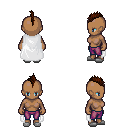
a pixel art fantasy rpg character, female body template, human, dark skin, white cape, magenta pants, brown mohawk hairstyle, white slippers, four views (front, back, left, right), 2x2 character sprite sheet, small pixel art, hard edges, no anti-aliasing